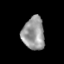
Tissue: skin
Cell type: Epithelial cells
Senescence score: 0.861
Nuclear area (px): 715
Mean DAPI intensity: 152.355